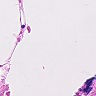
Metastatic tissue present: no